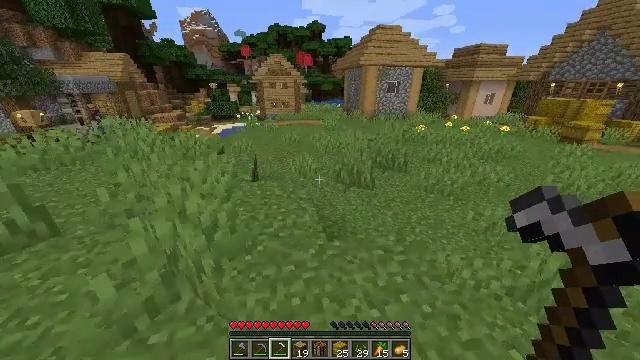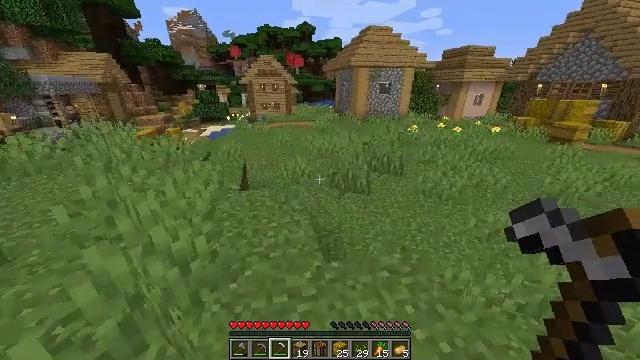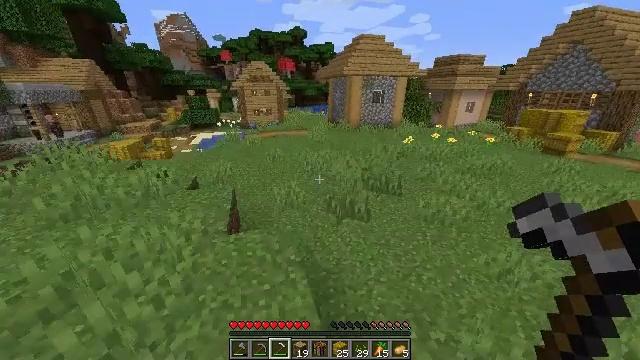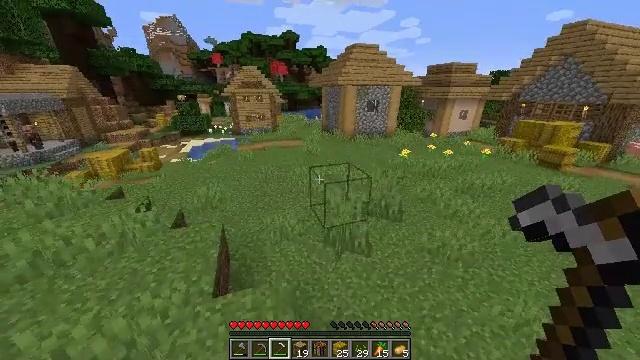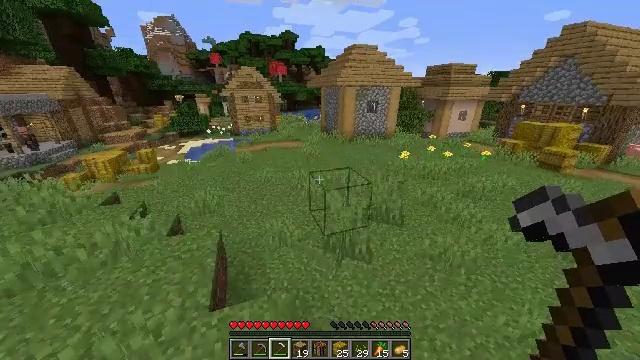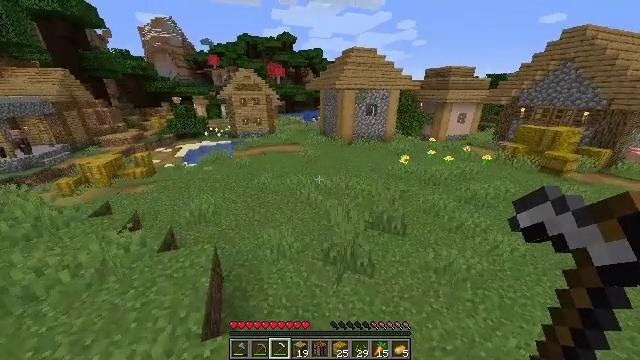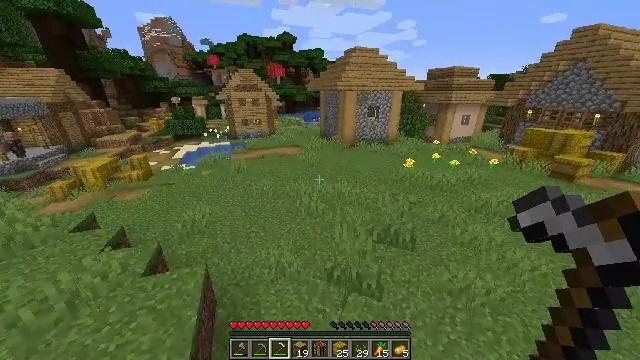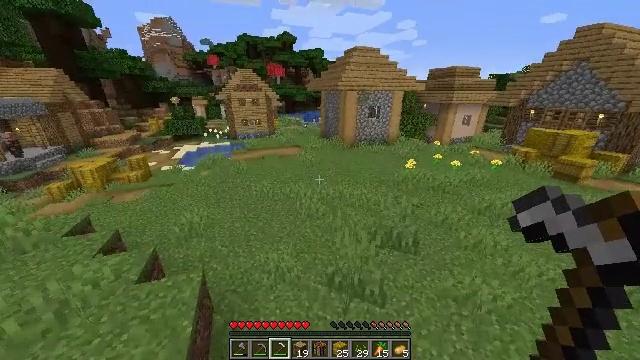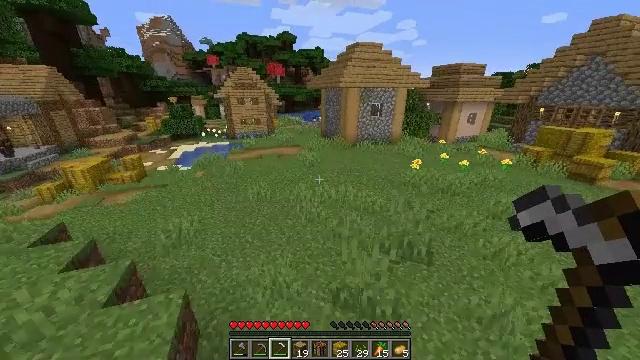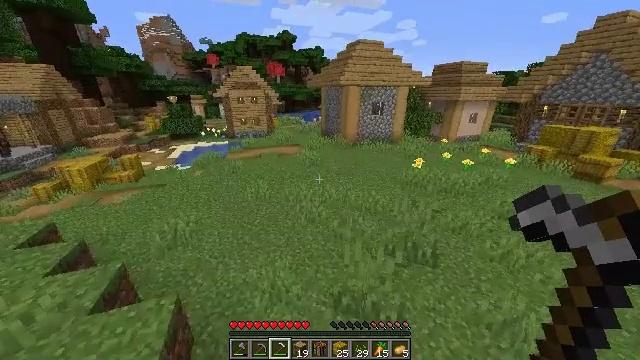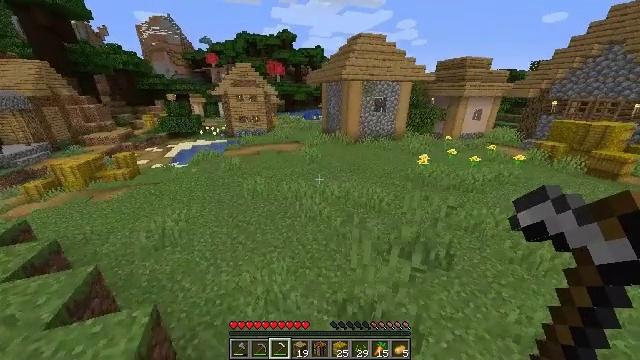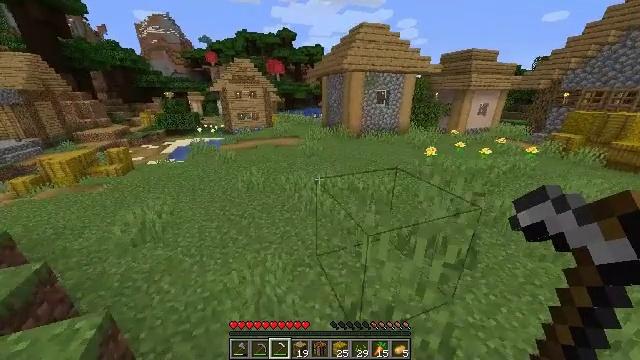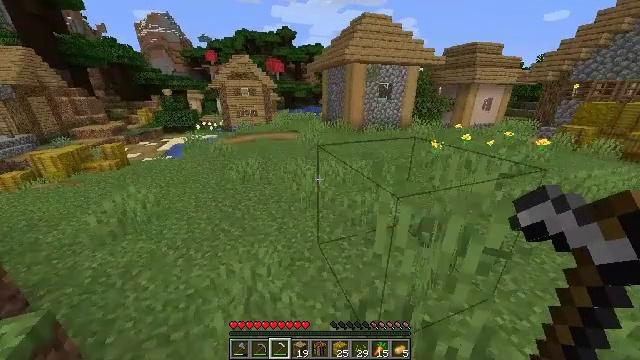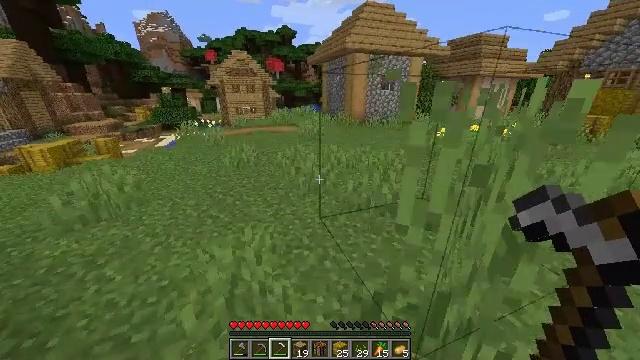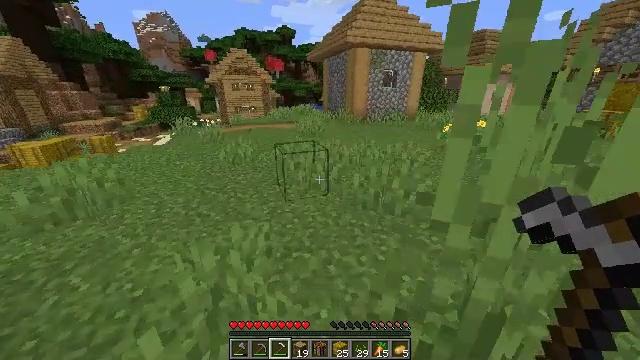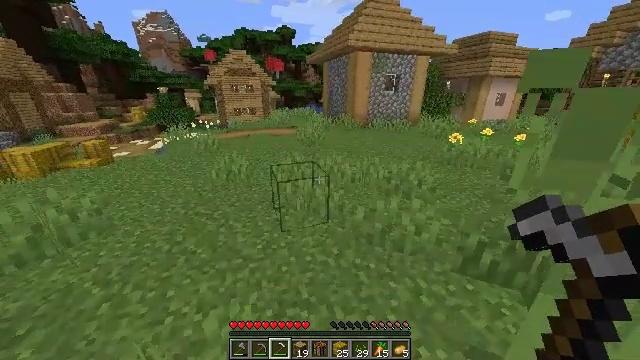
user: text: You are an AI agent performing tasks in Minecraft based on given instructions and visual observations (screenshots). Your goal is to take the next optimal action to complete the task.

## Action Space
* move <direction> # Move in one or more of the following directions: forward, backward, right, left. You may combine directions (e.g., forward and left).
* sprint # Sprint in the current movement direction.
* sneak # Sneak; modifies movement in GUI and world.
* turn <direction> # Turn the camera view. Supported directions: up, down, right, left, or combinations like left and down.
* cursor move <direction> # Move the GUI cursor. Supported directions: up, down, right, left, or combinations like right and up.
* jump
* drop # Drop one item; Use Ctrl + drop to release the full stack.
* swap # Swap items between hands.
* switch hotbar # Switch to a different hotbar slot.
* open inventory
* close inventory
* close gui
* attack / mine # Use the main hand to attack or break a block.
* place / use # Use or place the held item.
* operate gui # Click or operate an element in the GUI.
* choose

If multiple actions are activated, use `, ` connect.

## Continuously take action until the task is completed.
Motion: motion action
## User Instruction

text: Break oak leaves from the trees.
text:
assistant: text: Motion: move forward, sprint, turn right, jump
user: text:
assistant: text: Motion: move forward, sprint, turn right, jump
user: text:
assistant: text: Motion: move forward, sprint, turn right, jump
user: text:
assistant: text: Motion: move forward, sprint, jump
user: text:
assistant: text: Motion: move forward, sprint, jump
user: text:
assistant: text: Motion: move forward, sprint, jump
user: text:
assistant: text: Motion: move forward, sprint, jump
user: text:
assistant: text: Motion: move forward, sprint, jump
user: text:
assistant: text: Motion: move forward, sprint, jump
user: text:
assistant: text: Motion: move forward, sprint, jump
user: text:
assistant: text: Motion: move forward, sprint, jump
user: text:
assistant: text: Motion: move forward, sprint, jump
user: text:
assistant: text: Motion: move forward, sprint, jump
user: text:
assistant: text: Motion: move forward, sprint, jump
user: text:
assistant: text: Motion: move forward, sprint, jump
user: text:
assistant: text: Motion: move forward, sprint, turn left and up, jump
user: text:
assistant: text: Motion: move forward, sprint, turn left and up, jump
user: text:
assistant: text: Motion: move forward, sprint, turn left and up, jump
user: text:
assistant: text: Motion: move forward, sprint, turn left and up, jump
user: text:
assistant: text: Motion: move forward, sprint, turn left and up, jump
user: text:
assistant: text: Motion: move forward, sprint, turn left, jump
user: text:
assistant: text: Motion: move forward, sprint, jump
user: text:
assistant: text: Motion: move forward, sprint, jump
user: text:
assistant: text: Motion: move forward, sprint, jump
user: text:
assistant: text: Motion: move forward, sprint, jump
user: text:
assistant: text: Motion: move forward, sprint, jump
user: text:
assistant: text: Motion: move forward, sprint, jump
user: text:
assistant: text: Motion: move forward, sprint, jump
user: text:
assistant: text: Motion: move forward, sprint, turn right and down, jump
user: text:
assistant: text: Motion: move forward, sprint, turn right, jump